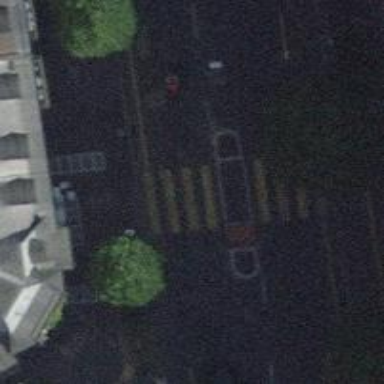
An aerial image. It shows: Kerb serving as barrier.